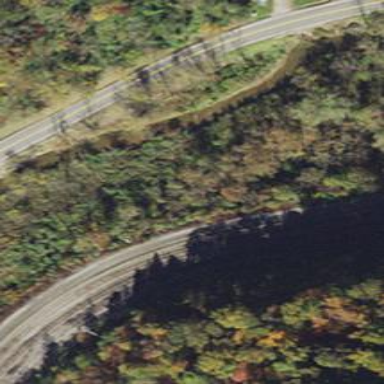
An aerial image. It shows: Railway spur service.